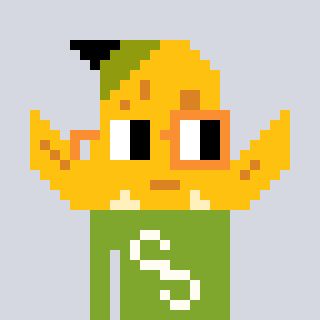
a pixel art character with square yellow and orange glasses, a banana-shaped head and a slimegreen-colored body on a cool background